Question: I need to solve this differential equation using Runge-Kytta 4(5) on Scilab:
<URL>
The initial conditions are above. The interval and the h-step are:

<URL>
I don't need to implement Runge-Kutta. I just need to solve this and plot the result on the plane:
<URL>
I tried to follow these instructions on the official "Scilab Help":
<URL>
The suggested code is:
'''
// Import the diagram and set the ending time
loadScicos();
loadXcosLibs();
importXcosDiagram("SCI/modules/xcos/examples/solvers/ODE_Example.zcos");
scs_m.props.tf = 5000;
// Select the solver Runge-Kutta and set the precision
scs_m.props.tol(6) = 6;
scs_m.props.tol(7) = 10^-2;
// Start the timer, launch the simulation and display time
tic();
try xcos_simulate(scs_m, 4); catch disp(lasterror()); end
t = toc();
disp(t, "Time for Runge-Kutta:");
'''
However, it is not clear for me how I can change this for the specific differential equation that I showed above. I have a very basic knowledge of Scilab.
The final plot should be something like the picture bellow, an ellipse:
<URL>
Just to provide some mathematical context, this is the differential equation that describes the pendulum problem.
Could someone help me, please?
=========
Based on @luizpauloml comments, I am updating this post.
I need to convert the second-order ODE into a system of first-order ODEs and then I need to write a function to represent such system.
So, I know how to do this on pen and paper. Hence, using z as a variable:
<URL>
OK, but how do I write a normal script?
The Xcos is quite disposable. I only kept it because I was trying to mimic the example on the official Scilab page.
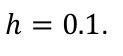
Answer: To solve this, you need to use 'ode()', which can employ many methods, Runge-Kutta included. First, you need to define a function to represent the system of ODEs, and in the link you provided shows you what to do:
'''
function z = f(t,y)
//f(t,z) represents the sysmte of ODEs:
// -the first argument should always be the independe variable
// -the second argument should always be the dependent variables
// -it may have more than two arguments
// -y is a vector 2x1: y(1) = theta, y(2) = theta'
// -z is a vector 2x1: z(1) = z , z(2) = z'
z(1) = y(2) //first equation: z = theta'
z(2) = 10*sin(y(1)) //second equation: z' = 10*sin(theta)
endfunction
'''
Notice that even if 't' (the independent variable) does not explicitly appear in your system of ODEs, it still needs to be an argument of 'f()'. Now you just use 'ode()', setting the flag ''rk'' or ''rkf'' to use either one of the available Runge-Kutta methods:
'''
ts = linspace(0,3,200);
theta0 = %pi/4;
dtheta0 = 0;
y0 = [theta0; dtheta0];
t0 = 0;
thetas = ode('rk',y0, t0, ts, f); //the output have the same order
//as the argument 'y' of f()
scf(1); clf();
plot2d(thetas(2,:),thetas(1,:),-5);
xtitle('Phase portrait', 'theta''(t)','theta(t)');
xgrid();
'''
The output:
<URL>